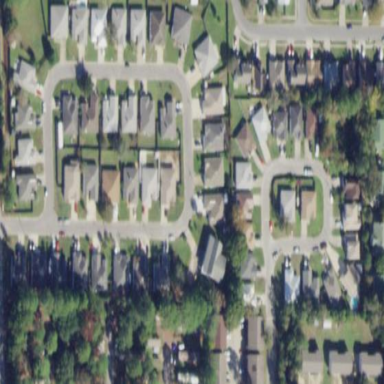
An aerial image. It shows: Single-family residential area.